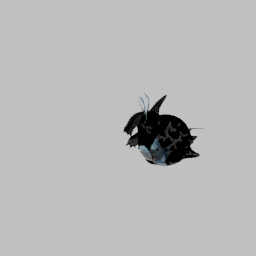
Label: animals